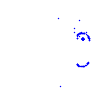
Particle: kaon